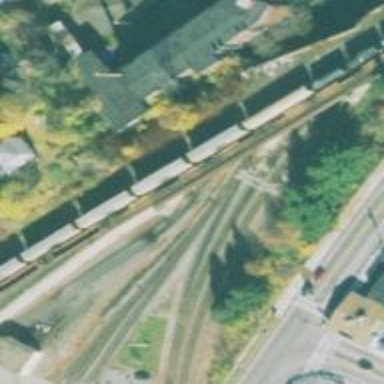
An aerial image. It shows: Railway siding with rails.